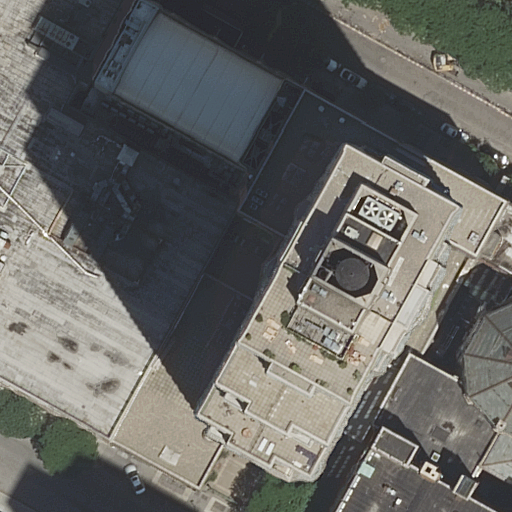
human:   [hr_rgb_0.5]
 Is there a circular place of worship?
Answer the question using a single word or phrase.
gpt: no

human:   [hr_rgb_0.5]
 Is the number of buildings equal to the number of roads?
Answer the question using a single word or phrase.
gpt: no

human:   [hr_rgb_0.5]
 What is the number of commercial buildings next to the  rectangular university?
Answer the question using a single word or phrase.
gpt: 0

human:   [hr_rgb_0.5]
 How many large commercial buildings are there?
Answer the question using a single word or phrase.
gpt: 0

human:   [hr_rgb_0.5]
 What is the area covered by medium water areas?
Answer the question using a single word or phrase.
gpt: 0m2

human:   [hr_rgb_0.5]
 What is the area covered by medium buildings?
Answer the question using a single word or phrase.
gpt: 237m2

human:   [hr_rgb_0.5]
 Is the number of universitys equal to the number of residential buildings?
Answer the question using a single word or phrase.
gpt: no

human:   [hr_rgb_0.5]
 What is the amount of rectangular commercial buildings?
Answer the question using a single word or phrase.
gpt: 0

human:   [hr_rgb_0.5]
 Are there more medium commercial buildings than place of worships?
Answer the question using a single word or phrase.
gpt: no

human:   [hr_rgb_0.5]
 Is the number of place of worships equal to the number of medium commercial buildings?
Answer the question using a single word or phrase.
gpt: no

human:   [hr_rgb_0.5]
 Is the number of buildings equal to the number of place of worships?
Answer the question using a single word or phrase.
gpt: no

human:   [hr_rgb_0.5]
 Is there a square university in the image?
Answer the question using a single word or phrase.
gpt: no

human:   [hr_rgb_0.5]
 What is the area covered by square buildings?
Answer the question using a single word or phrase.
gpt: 0m2

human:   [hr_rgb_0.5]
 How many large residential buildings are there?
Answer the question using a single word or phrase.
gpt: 3

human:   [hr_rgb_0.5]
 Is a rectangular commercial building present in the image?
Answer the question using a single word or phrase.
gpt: no

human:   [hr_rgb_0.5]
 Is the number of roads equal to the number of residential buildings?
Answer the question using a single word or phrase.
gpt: no

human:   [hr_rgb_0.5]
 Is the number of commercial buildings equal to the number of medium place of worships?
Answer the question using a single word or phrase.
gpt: yes

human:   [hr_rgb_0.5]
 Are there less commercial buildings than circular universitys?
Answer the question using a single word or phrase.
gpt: no

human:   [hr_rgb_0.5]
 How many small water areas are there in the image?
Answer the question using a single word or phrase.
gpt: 0

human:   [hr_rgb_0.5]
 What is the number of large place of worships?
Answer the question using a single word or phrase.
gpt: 1

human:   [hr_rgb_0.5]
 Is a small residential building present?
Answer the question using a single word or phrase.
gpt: no

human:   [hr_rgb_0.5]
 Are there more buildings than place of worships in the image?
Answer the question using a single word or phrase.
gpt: yes

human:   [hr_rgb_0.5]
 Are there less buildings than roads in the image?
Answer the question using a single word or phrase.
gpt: no

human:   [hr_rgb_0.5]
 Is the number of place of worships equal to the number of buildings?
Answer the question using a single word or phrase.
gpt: no

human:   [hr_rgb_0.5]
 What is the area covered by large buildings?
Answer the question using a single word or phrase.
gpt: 5115m2

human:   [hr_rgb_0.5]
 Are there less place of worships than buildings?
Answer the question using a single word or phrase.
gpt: yes

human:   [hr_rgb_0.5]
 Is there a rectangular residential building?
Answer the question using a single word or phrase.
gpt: yes

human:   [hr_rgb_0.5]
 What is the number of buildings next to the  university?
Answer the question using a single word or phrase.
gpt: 6

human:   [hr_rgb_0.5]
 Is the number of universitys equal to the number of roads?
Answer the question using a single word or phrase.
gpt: no

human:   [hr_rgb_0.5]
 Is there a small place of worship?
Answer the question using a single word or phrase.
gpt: no

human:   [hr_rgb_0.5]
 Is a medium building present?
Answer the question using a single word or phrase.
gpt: yes

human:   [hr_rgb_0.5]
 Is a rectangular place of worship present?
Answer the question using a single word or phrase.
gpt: no

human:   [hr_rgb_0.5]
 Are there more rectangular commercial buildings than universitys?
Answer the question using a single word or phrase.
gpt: no

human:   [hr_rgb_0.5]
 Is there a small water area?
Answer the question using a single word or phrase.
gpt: no

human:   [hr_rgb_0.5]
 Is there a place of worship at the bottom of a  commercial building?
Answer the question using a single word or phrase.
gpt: no

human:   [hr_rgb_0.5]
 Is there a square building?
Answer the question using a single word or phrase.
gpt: no